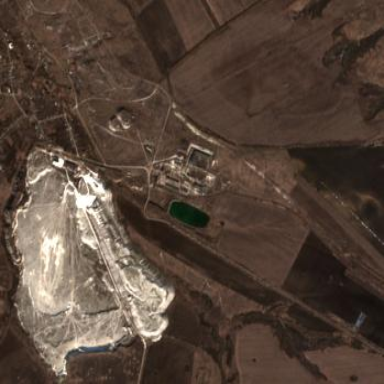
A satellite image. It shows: Quarry area.